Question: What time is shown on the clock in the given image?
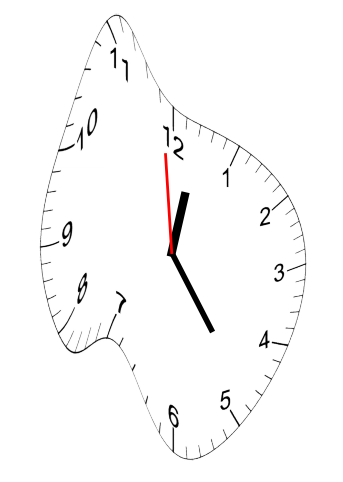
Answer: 12:23:59